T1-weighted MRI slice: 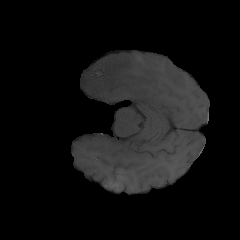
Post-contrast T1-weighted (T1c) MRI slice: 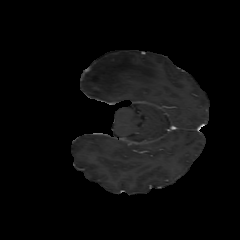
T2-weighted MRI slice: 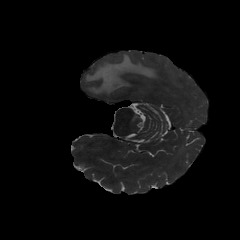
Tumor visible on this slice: yes